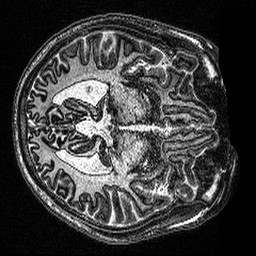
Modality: MP2RAGE
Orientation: axial
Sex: male
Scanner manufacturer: siemens
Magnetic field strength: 3 T
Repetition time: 5 s
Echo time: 0.00292 s